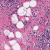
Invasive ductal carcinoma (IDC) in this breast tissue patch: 0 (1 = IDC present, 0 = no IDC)